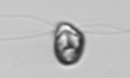
Label: flagellate_morphotype1